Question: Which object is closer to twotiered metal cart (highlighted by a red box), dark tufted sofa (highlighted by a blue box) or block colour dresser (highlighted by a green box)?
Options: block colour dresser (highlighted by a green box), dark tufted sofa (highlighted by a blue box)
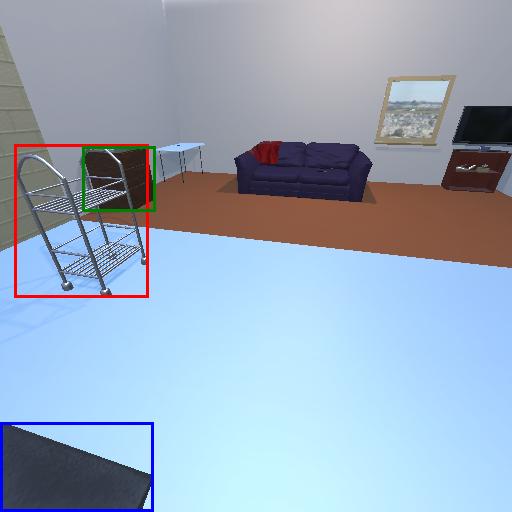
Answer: block colour dresser (highlighted by a green box)